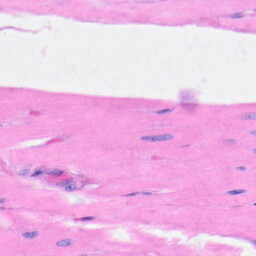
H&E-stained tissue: Heart